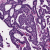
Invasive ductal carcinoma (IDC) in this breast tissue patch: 1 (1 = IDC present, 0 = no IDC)